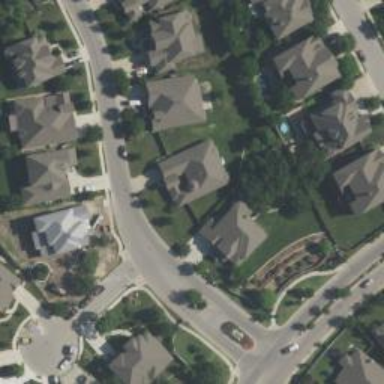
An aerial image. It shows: Residential road within gated community.